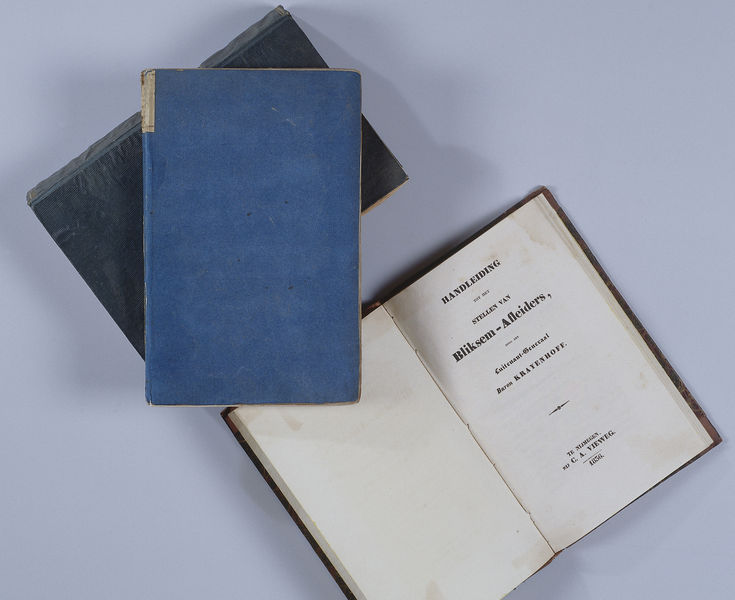
Titel: Levensbijzonderheden van den Luitenant-Generaal Baron C.R.T. Krayenhoff; door hem zelven in het licht gesteld en op zijn verlangen in het licht gegeven door mr. H.W. Tydeman, Nijmegen 1844.
Künstler: Cornelis Rudolphus Theodorus Krayenhoff
Standort: Amsterdam
Institution: Rijksmuseum
Schlagwörter: blau, weiß, komposition, tisch, alt, drei, schrift, bücher, offen, buch, seite, text, buchstaben, niederländisch, buchrücken, studio, blitzableiter, 3, handleiding